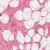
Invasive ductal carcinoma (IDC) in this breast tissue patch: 0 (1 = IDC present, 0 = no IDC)